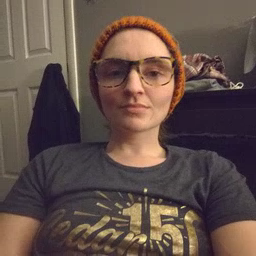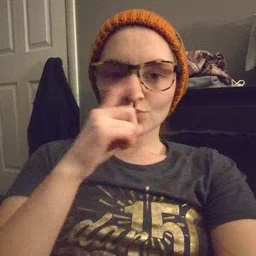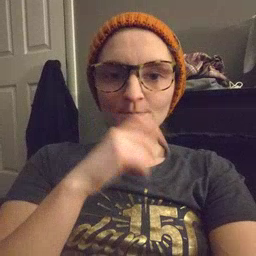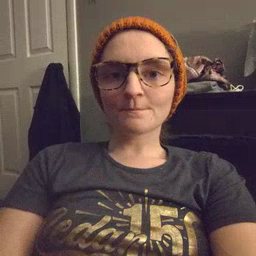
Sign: doll